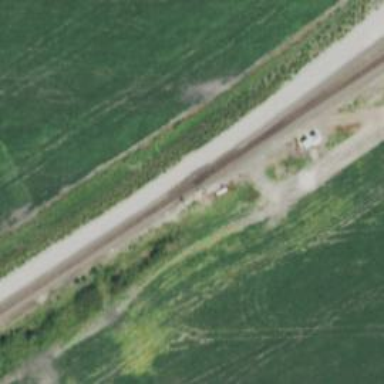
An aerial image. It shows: Railway siding for service.